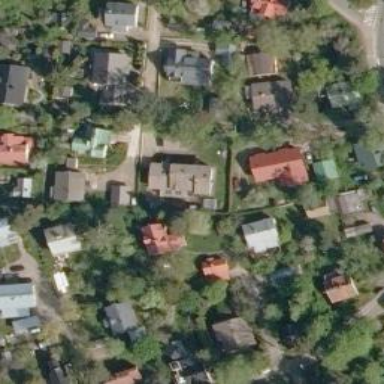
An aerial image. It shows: Suburb.